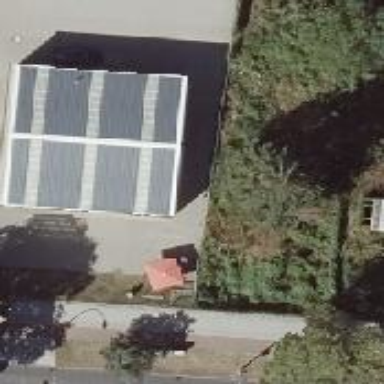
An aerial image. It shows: Garage building that serves as car repair shop.